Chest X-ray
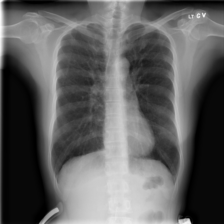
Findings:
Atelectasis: negative
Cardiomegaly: negative
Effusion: negative
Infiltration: negative
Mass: negative
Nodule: negative
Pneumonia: negative
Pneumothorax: negative
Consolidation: negative
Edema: negative
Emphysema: negative
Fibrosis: negative
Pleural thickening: negative
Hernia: negative